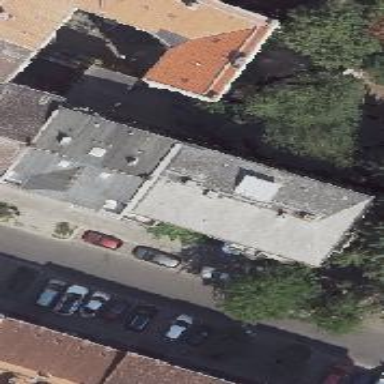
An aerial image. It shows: Residential building with side-hipped roof shape.